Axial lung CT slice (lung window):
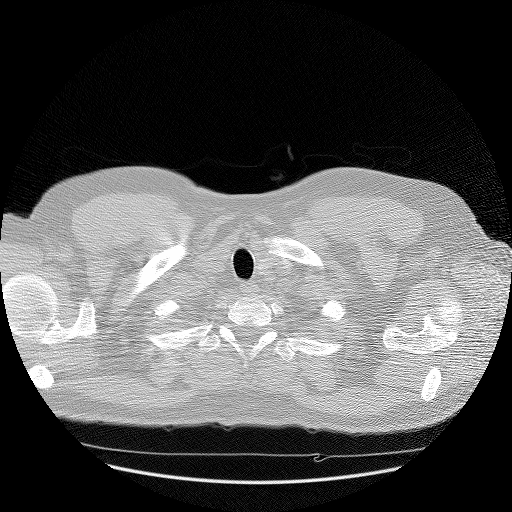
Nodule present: no